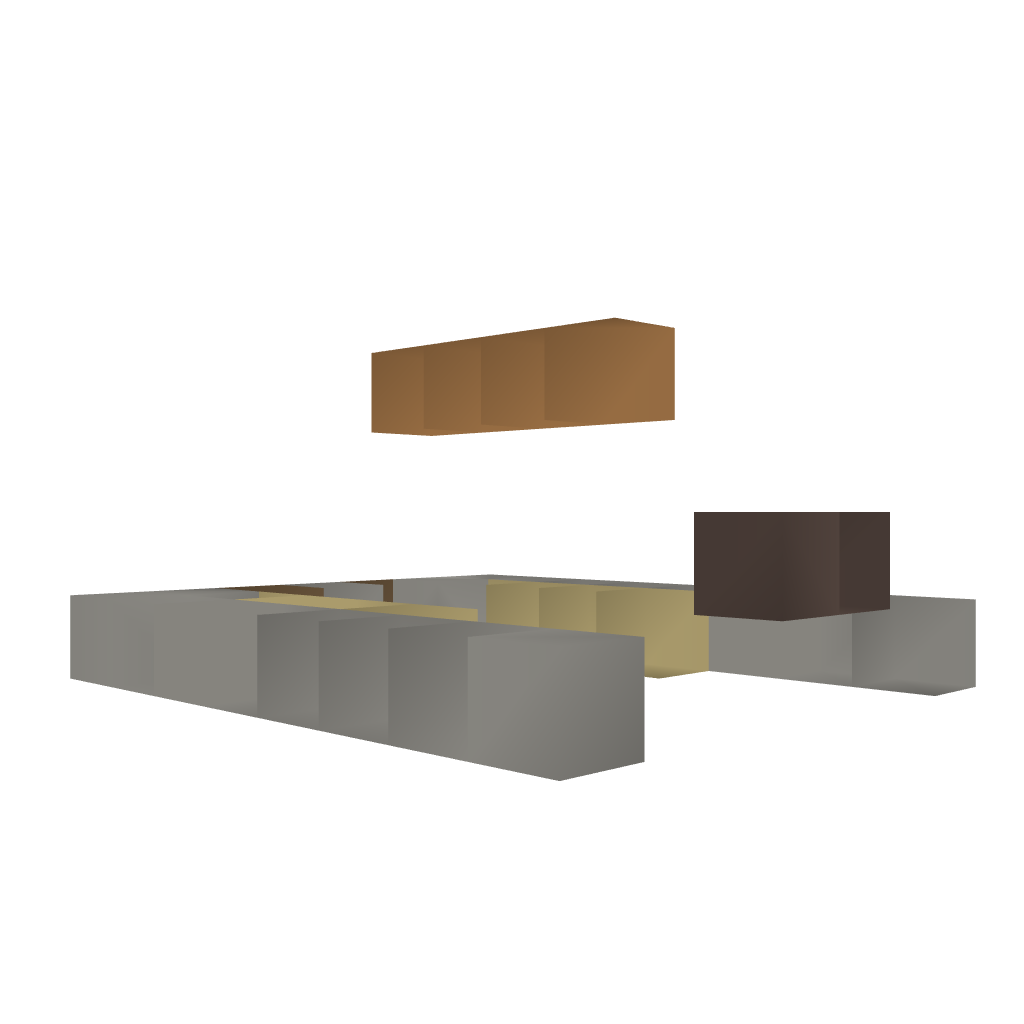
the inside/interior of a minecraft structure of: Mini Apple Store